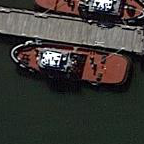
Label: Towing_vessel